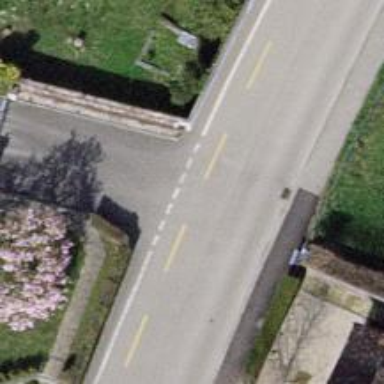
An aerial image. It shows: Unclassified road with left lane designated as cycleway.